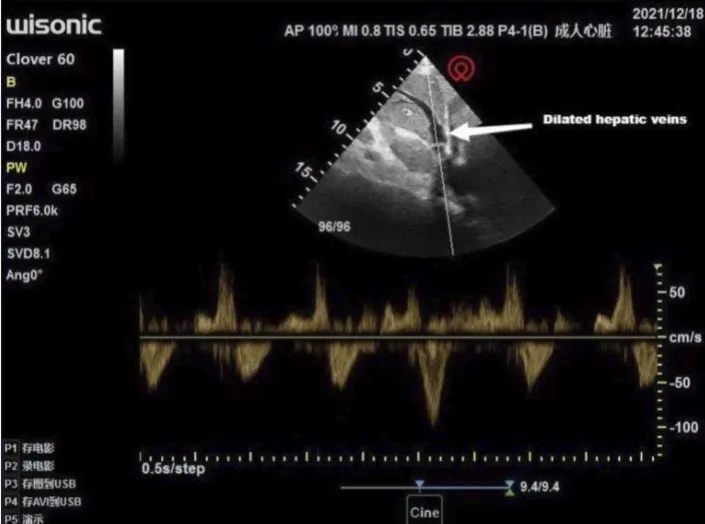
Transthoracic echocardiography showed a dilated hepatic vein.
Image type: radiology (ultrasound)